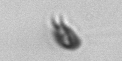
Label: Cryptophyta